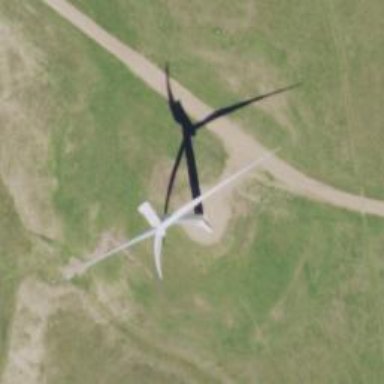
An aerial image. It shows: Wind generator powered by wind. The generator type is horizontal axis and it uses wind turbines.